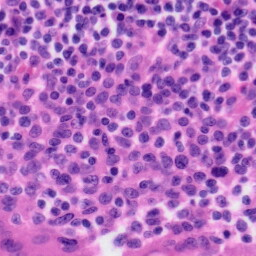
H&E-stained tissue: Tonsil